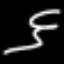
Label: squiggle